Field crop: maize
Growth stage: 2
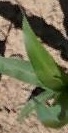
Species: maize